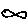
Label: fish